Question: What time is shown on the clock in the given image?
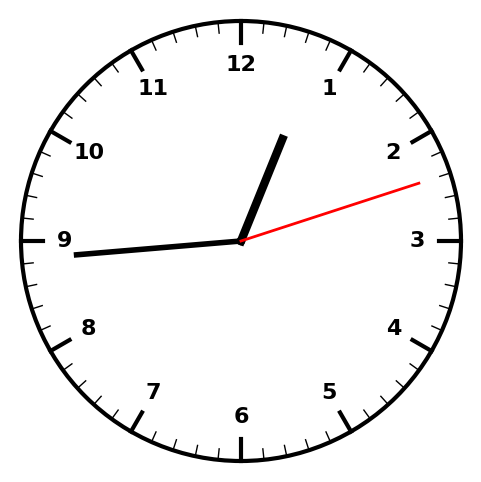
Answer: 12:44:12